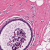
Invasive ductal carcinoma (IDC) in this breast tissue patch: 0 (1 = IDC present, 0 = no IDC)